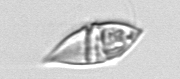
Label: Gyrodinium